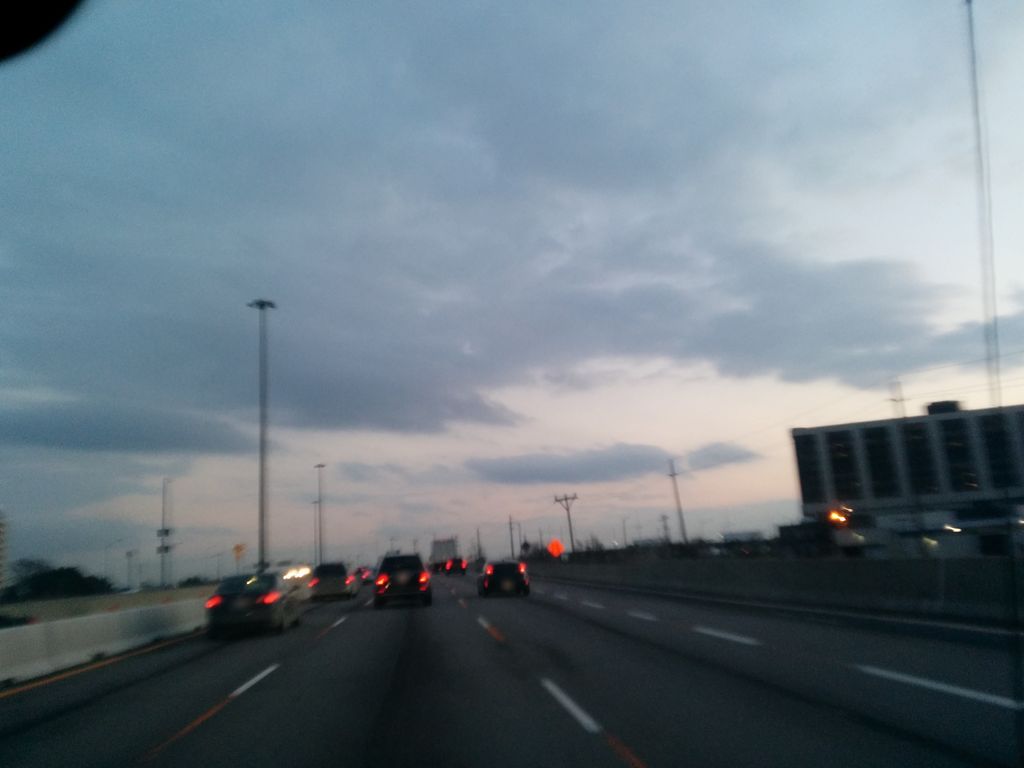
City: toronto